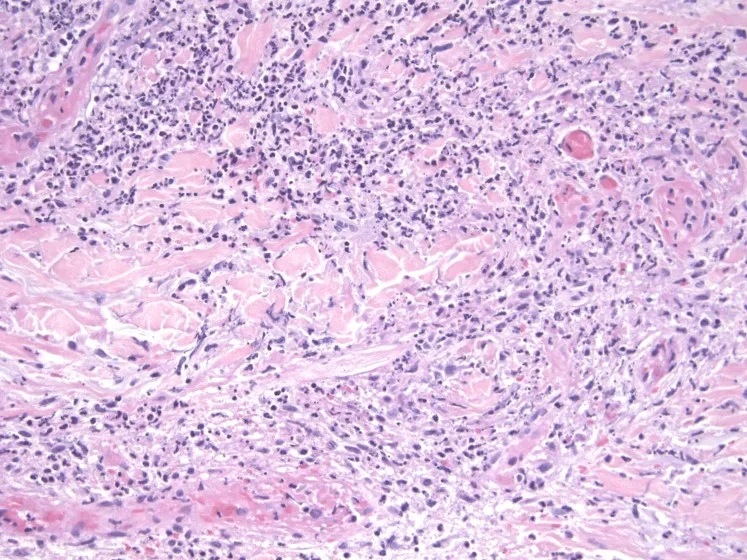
Neutrophilic predominant inflammation with leukocytoclasia and endothelial swelling but no vasculitis (magnification, 20x).
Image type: pathology (h&e)